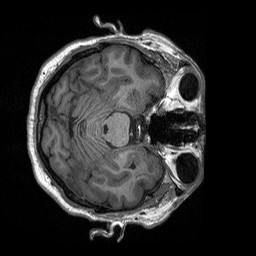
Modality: T1w
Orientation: axial
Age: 55
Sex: male
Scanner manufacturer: siemens
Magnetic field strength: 3 T
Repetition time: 2.4 s
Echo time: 0.00226 s